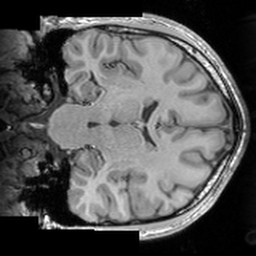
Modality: T1w
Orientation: coronal
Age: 21
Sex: male
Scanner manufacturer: siemens
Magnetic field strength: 3 T
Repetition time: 1.63 s
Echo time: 0.00311 s